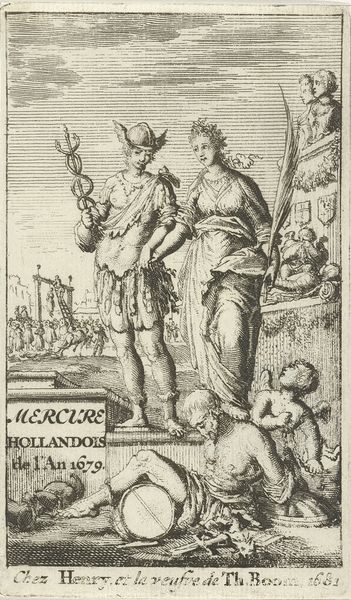
Titel: Vrede en Mercurius
Künstler: Jan Luyken
Standort: Amsterdam
Institution: Rijksmuseum
Schlagwörter: audience, hat, men, people, robes, sword, hair, seated, sitting, skirt, woman, print, feather, angel, angels, man, sky, drum, allegory, cross, wings, bow, slave, viewers, fallen, artemis, diana, henry, torture, hermes, mercury, bound, quiver, mercure, 1679, cadeuseus, hollandois 1679, chez henry 1681